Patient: sex F, age 67
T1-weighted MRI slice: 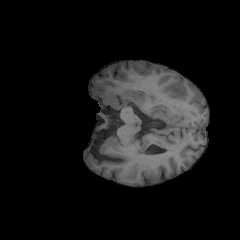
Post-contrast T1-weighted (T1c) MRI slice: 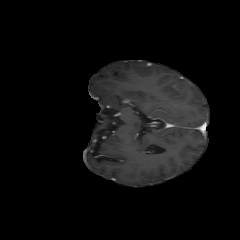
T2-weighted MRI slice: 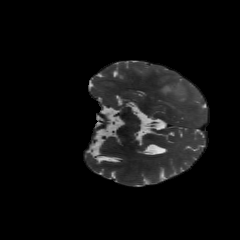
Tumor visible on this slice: yes
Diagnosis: Glioblastoma, IDH-wildtype
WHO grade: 4